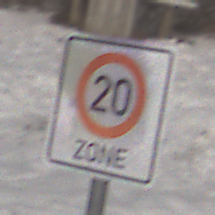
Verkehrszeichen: BeginnZone20
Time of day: MorningAfternoon
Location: Outdoor (Nature)
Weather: PartlyCloudy
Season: Winter
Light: Natural